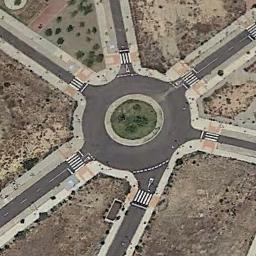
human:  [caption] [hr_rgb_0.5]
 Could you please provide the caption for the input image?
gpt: The roundabout is on the bare land next to trees .

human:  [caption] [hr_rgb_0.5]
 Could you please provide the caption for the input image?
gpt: There are several buildings and some trees and a large wasteland around the crossroad with six roads .

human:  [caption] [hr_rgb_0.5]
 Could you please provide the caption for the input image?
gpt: There are six roads at the roundabout .

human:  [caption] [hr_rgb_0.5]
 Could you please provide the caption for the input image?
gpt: The roundabout with some exits and entrances is in the wasteland .

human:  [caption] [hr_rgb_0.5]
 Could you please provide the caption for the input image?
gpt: There are brown bare land around the roundabout .